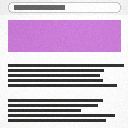
Screen state: on